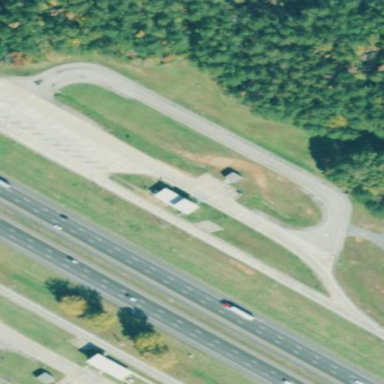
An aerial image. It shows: Rest area along the road with weigh station facility.